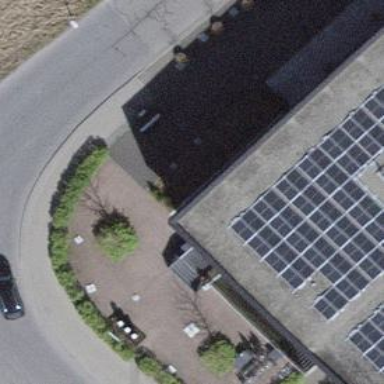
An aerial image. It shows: Café.